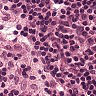
Metastatic tissue present: no